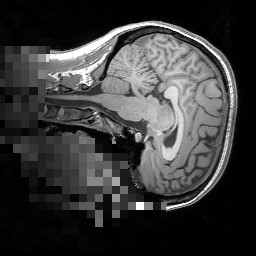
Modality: T1w
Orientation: sagittal
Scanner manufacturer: siemens
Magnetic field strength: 3 T
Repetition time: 1.5 s
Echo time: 0.00291 s